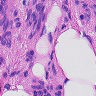
Metastatic tissue present: yes